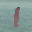
Label: 1